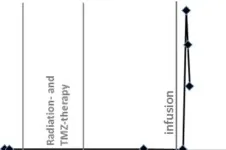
ASAT.
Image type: chart (chart)